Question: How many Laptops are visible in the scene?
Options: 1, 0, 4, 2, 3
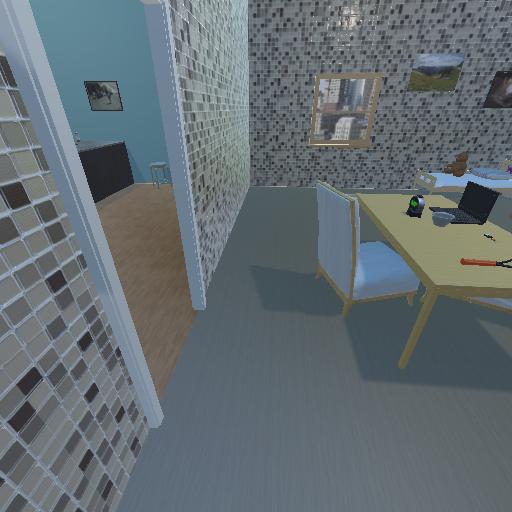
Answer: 1